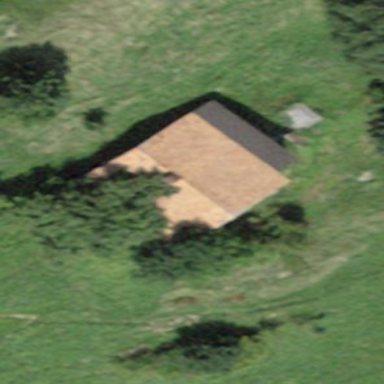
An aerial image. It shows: Farm building.